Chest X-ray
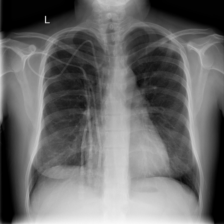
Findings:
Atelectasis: negative
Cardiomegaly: negative
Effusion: negative
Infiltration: positive
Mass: negative
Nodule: negative
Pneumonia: positive
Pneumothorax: negative
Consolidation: negative
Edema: negative
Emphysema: negative
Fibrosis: negative
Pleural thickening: negative
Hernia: negative